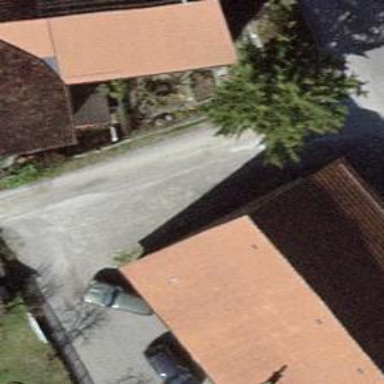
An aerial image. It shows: Residential road with pebblestone surface.